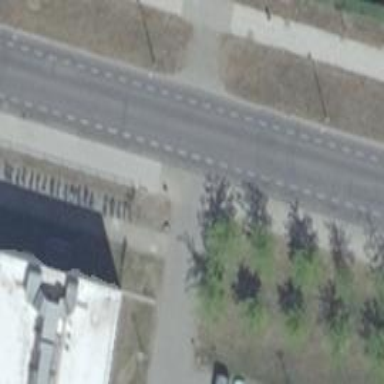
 and there is designated cycle lane on both sides of the road."